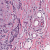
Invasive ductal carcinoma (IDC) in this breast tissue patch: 0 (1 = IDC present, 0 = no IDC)